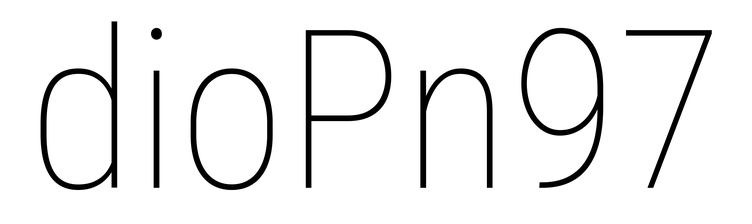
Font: Roboto_Condensed_Thin